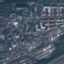
Land use / land cover class: Residential